В горизонтально расположенном теплоизолированном цилиндре находится одноатомный идеальный газ: слева от подвижного поршня — $1~ моль$, справа — $3~ моля$ (см. рис.). С помощью одинаковых нагревателей начинают медленно нагревать обе порции газа, подводя к ним одинаковое количество теплоты в единицу времени.
Каким будет отношение объемов левой и правой частей после длительного нагревания?
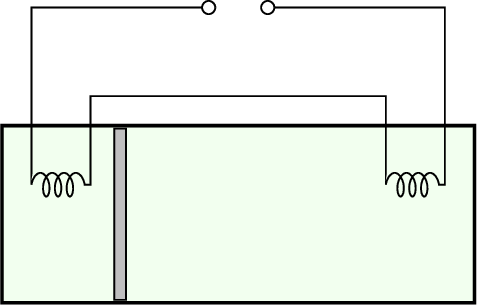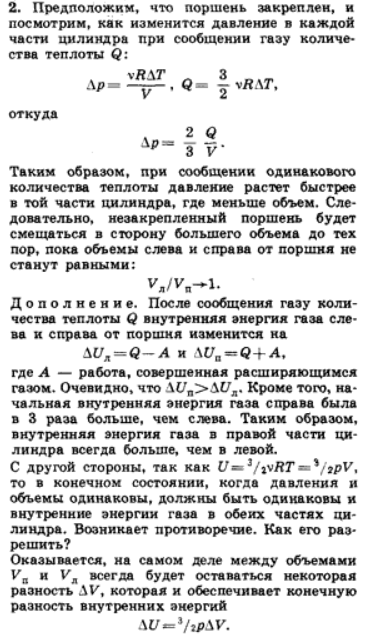
Темы:
T, Термодинамика, Всероссийские, Теплота